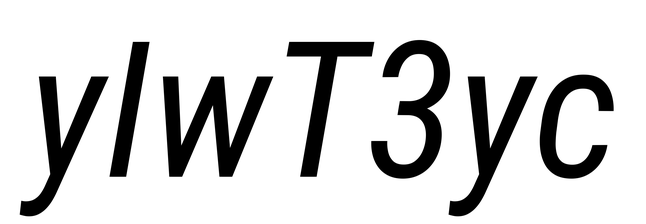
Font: Roboto-Italic_Condensed_Italic